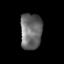
Tissue: prostate
Cell type: Epithelial cells
Senescence score: 0.3585
Nuclear area (px): 769
Mean DAPI intensity: 106.202